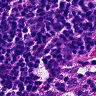
Metastatic tissue present: no